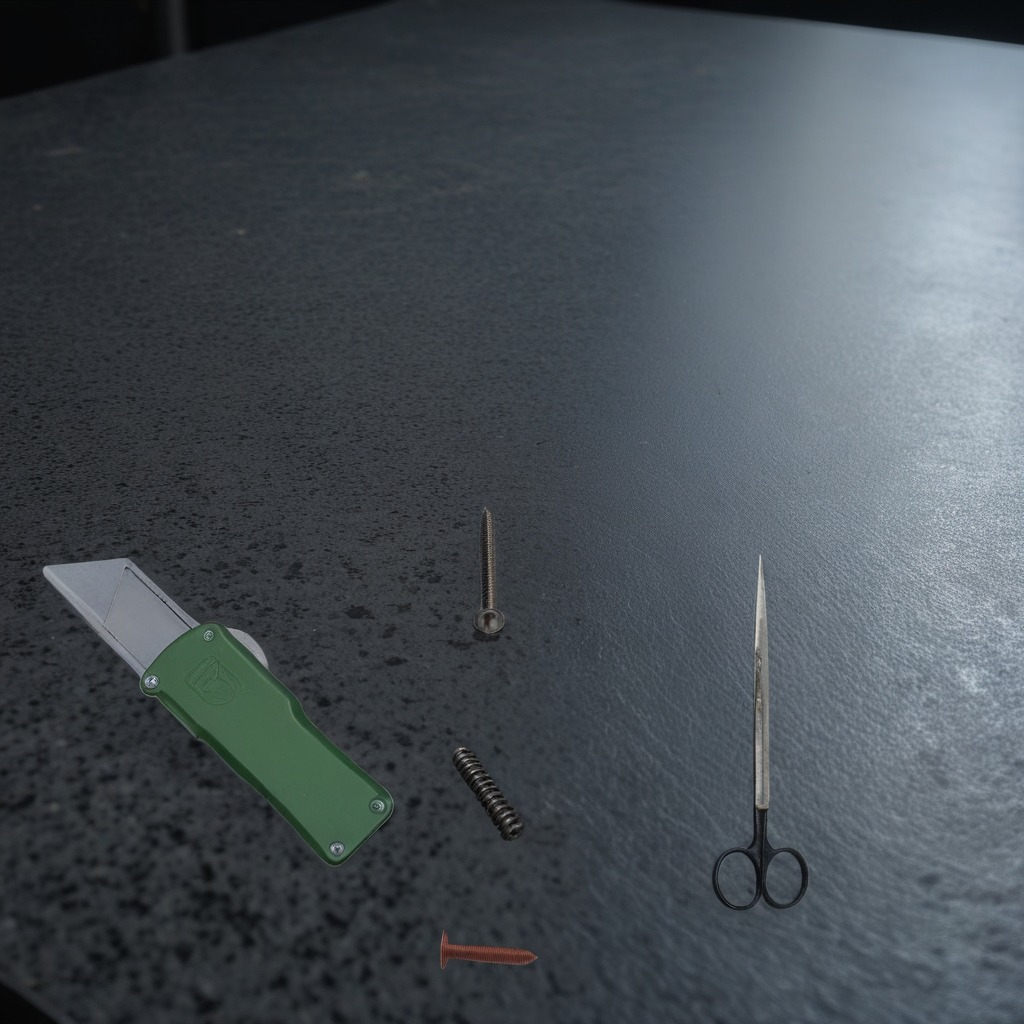
A utility knife, a metal machine screw, an iron nail, a coiled metal spring, and a pair of scissors are lying on the clean granite table inside a workshop at night.